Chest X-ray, AP view. Patient: 55 years old, sex F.
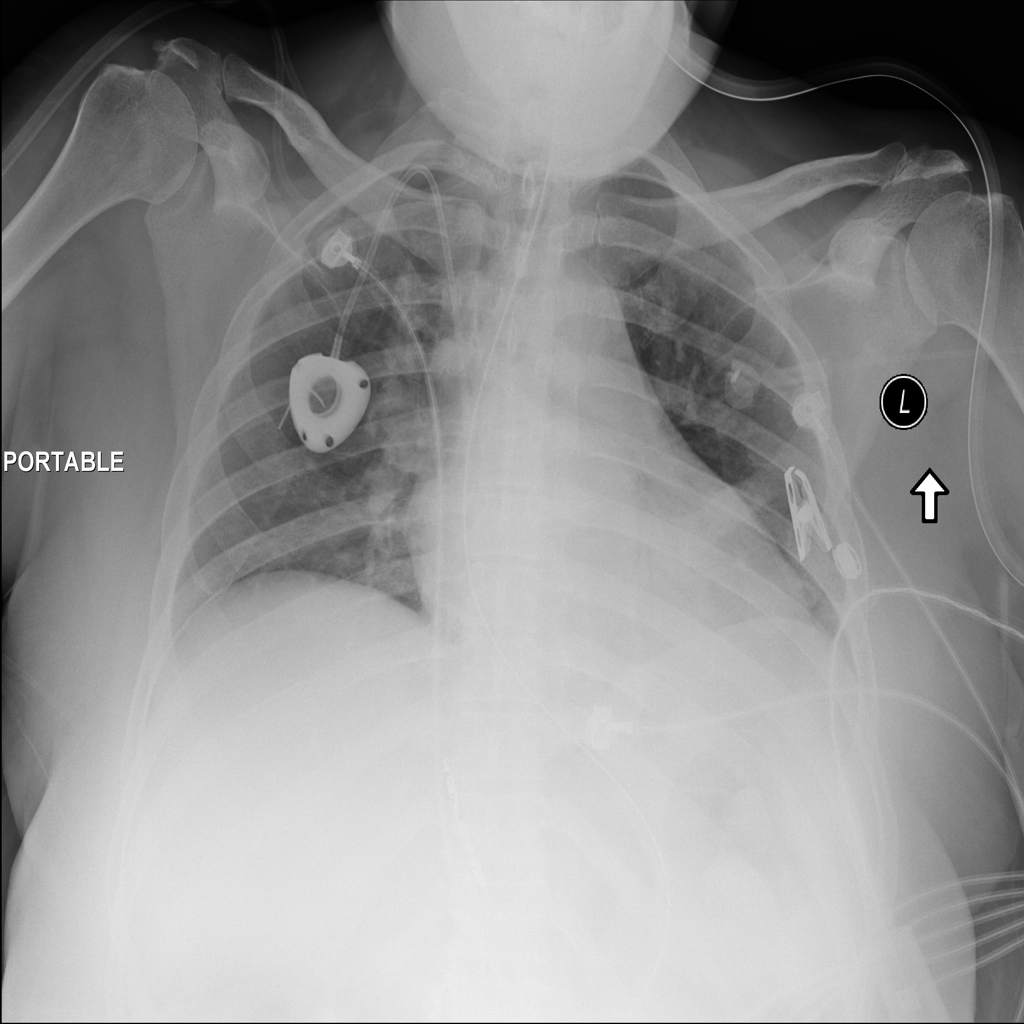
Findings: Infiltration